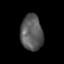
Tissue: lung
Cell type: Epithelial cells
Senescence score: 0.2412
Nuclear area (px): 773
Mean DAPI intensity: 90.147